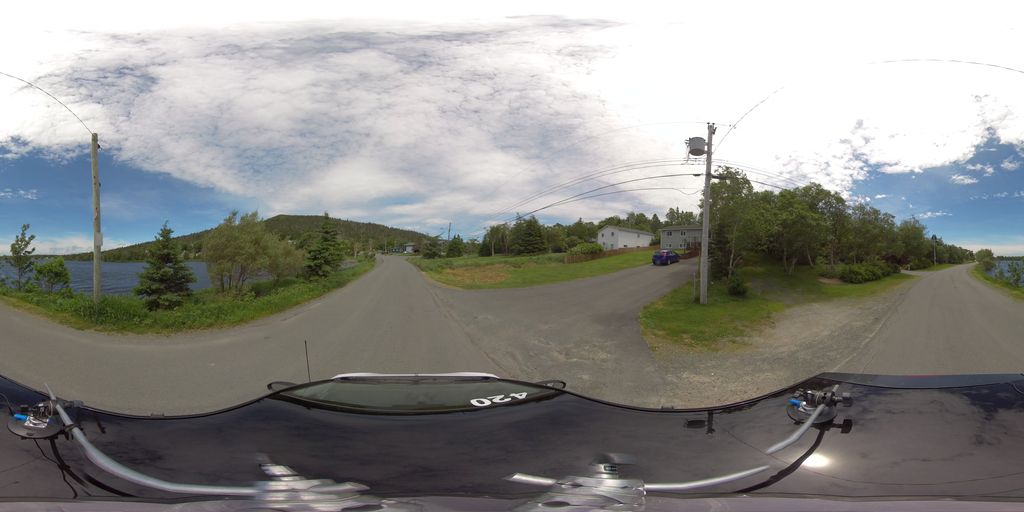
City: st_johns